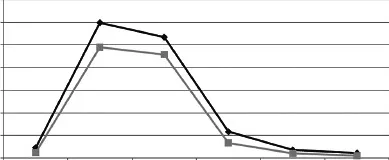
Bilirubin changes in the index patient.
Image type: pathology (immunostaining)